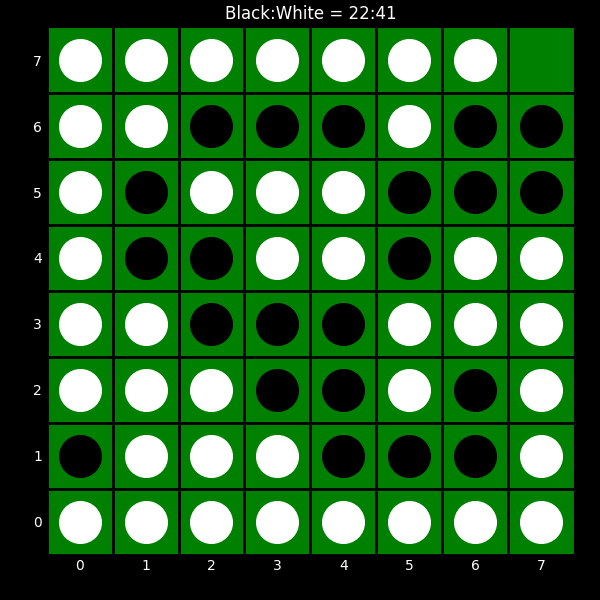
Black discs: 22
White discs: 41